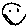
Label: smiley face